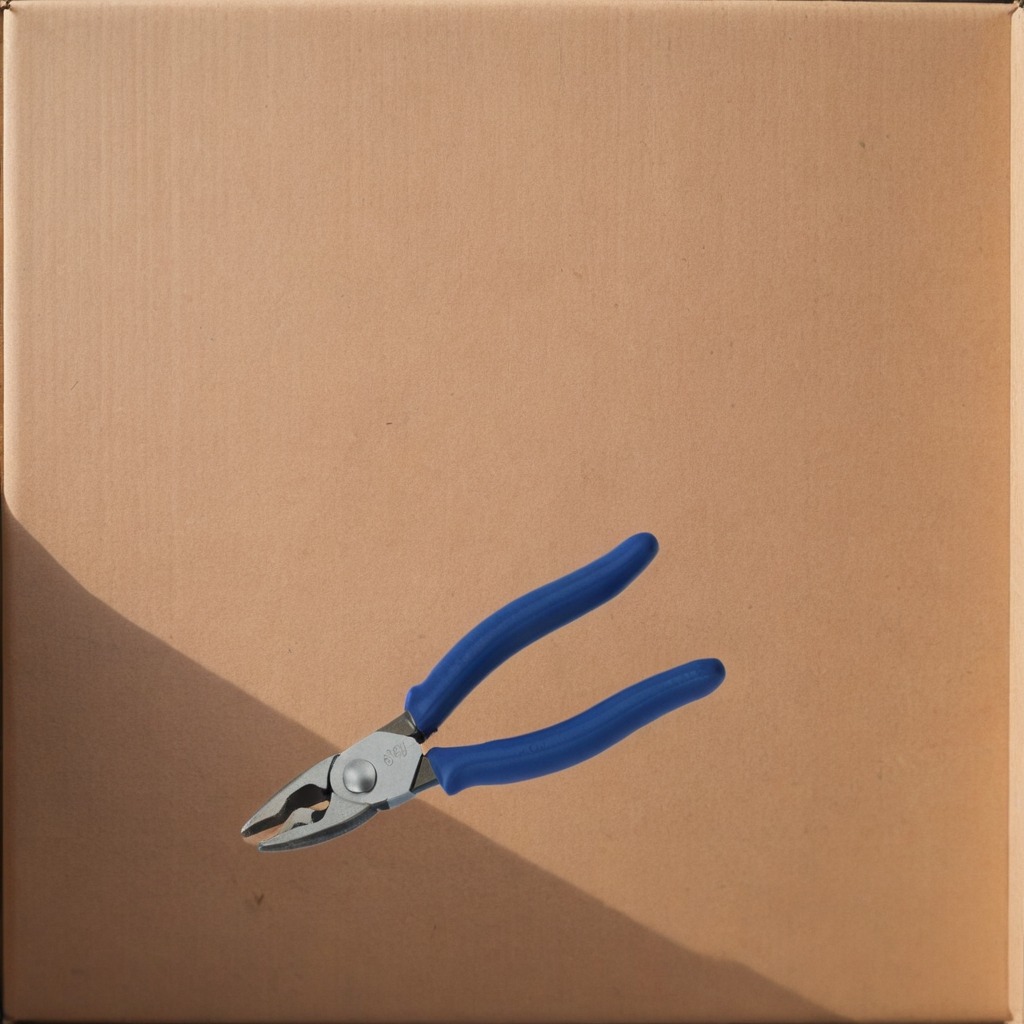
A plier is lying on the cardboard box surface.